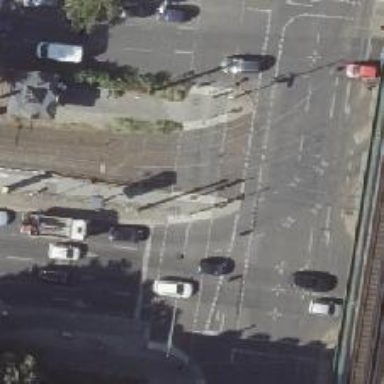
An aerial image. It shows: Tram crossing on the railway.